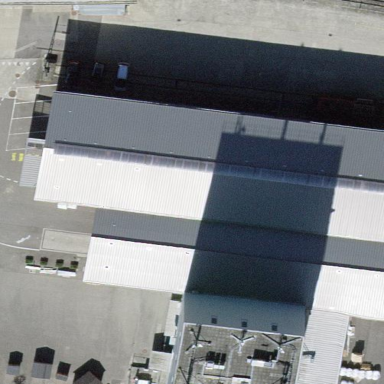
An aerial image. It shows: Industrial building.